Question: I need to get the 'Commit size' (Windows Task Manager > Details) of a process in C#.
<URL>
At first sight the <URL> class does not provide a relevant property.
Can somebody help me?
'''
private static void ShowCommitSize(string processName)
{
Process process = Process.GetProcessesByName(processName).FirstOrDefault();
if (process != null)
{
var pagedMemMb = ConvertBytesToMegabytes(process.PagedMemorySize64);
Console.WriteLine(process.ProcessName + " " + process.Id + " " + Math.Round(pagedMemMb, 3) + " MB");
}
Console.ReadLine();
}
static double ConvertBytesToMegabytes(long bytes)
{
return (bytes / 1024f) / 1024f;
}
'''
There is a difference between my calculated Commit Size and the 'Commit Size' in Task Manager. Any ideas?

'''
private static void ShowCommitSize(string processName)
{
var process = Process.GetProcessesByName(processName).FirstOrDefault();
if (process != null)
{
var memKb = ConvertBytesToKilobytes(process.PagedMemorySize64);
Console.WriteLine(process.ProcessName + " " + process.Id + " " + memKb.ToString("N") + " K");
}
Console.ReadLine();
}
static double ConvertBytesToKilobytes(long bytes)
{
return (bytes / 1024f);
}
'''
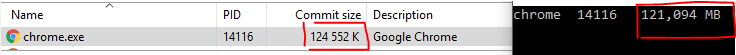
Answer: This value is in the <URL>.